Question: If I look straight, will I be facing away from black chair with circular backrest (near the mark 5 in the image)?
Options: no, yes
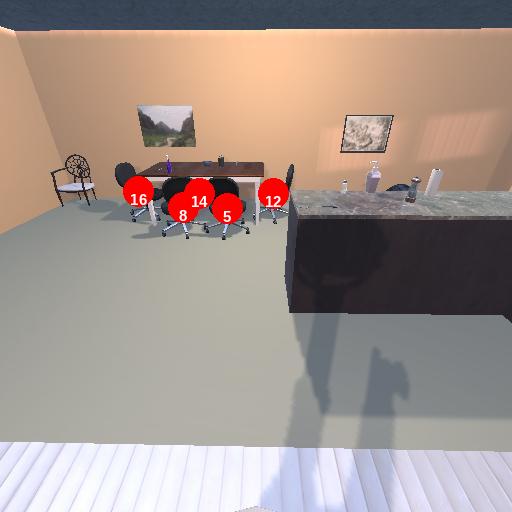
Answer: no